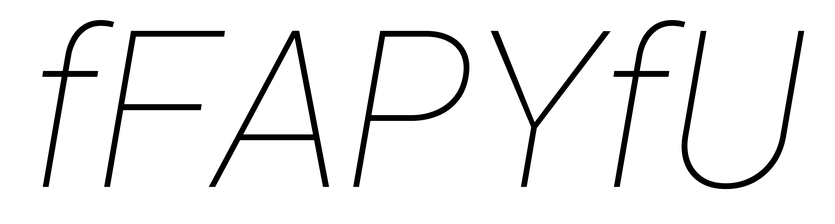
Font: Roboto-Italic_Thin_Italic